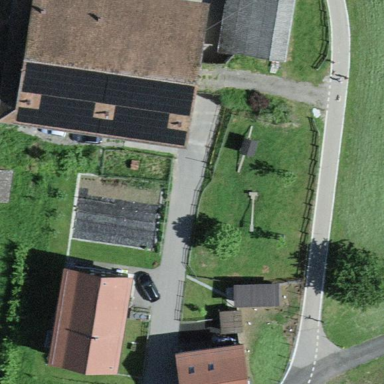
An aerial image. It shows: Farmyard area.